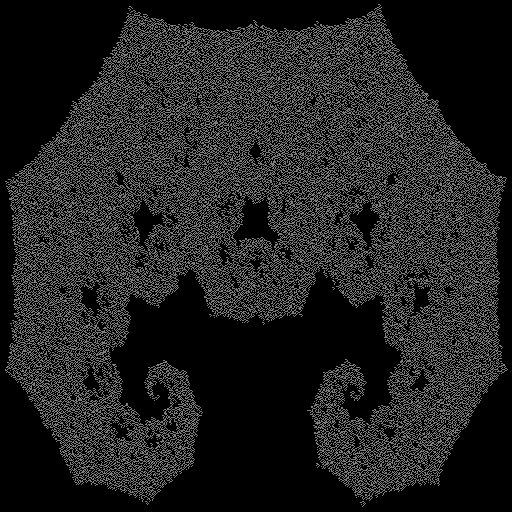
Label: c_curve